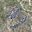
Label: 3